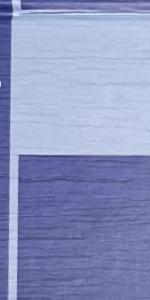
Label: Empty